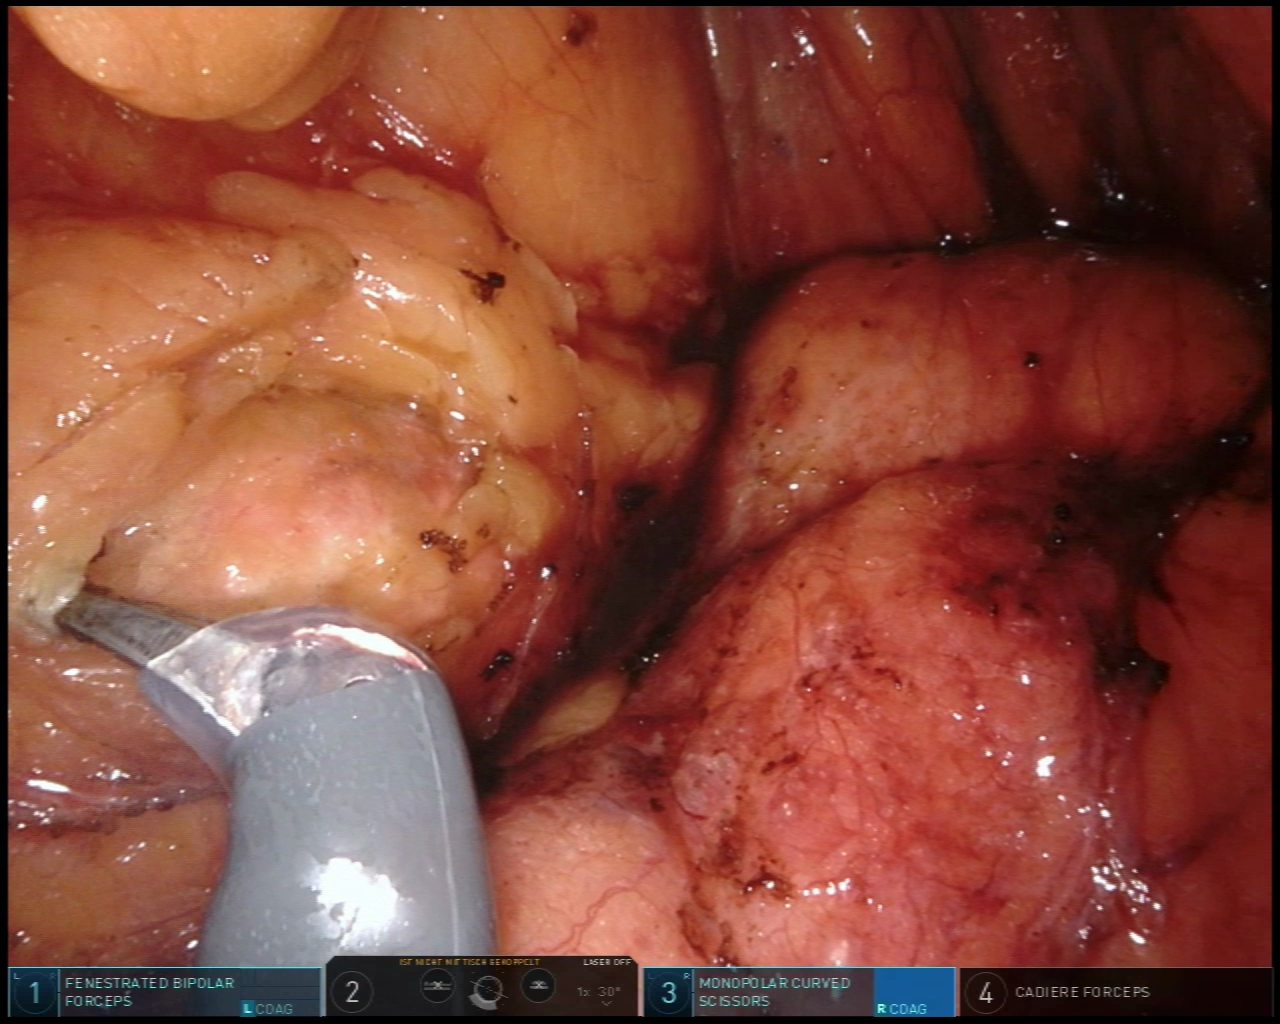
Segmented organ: pancreas
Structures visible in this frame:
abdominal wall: no
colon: no
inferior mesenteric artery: no
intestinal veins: no
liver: no
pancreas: yes
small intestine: no
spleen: no
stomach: no
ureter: no
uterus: no
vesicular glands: no